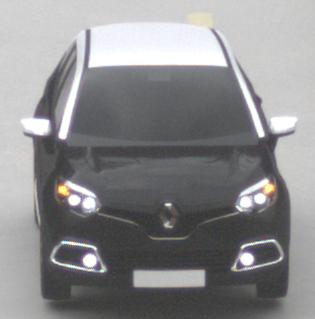
Make: Renault
Model: Captur ENERGY TCe 90
Detailed model: Captur (I)
Model produced from: 2013/06
Model produced until: 2015/05
Doors: 5
Color: black
Road condition: dry road
Daytime: morning or afternoon
Contrast: low contrast